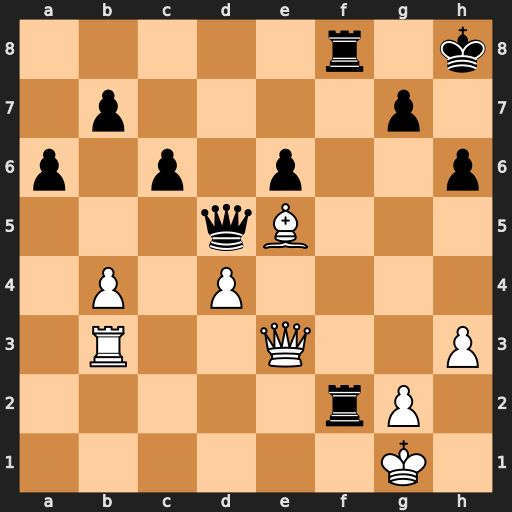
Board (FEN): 5r1k/1p4p1/p1p1p2p/3qB3/1P1P4/1R2Q2P/5rP1/6K1
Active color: w
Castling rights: -
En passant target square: -
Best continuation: Qxh6+ Kg8 Qxg7#